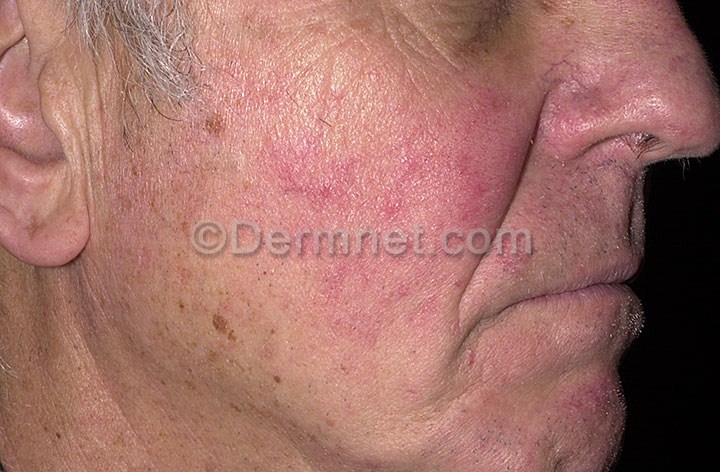
Disease: Acne and Rosacea Photos